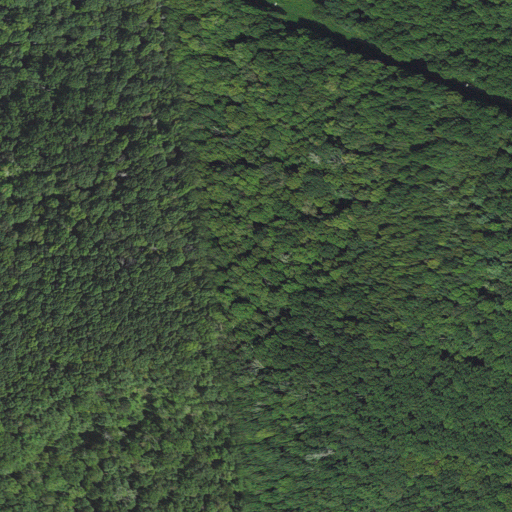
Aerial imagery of mountain in North Carolina named Martin Knob containing deciduous forest and mixed forest